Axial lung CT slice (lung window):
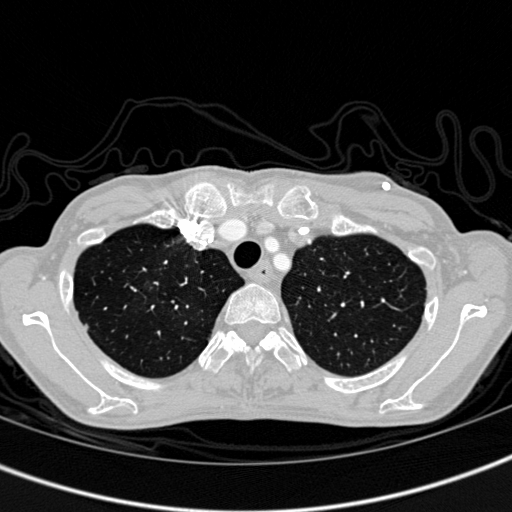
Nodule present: no